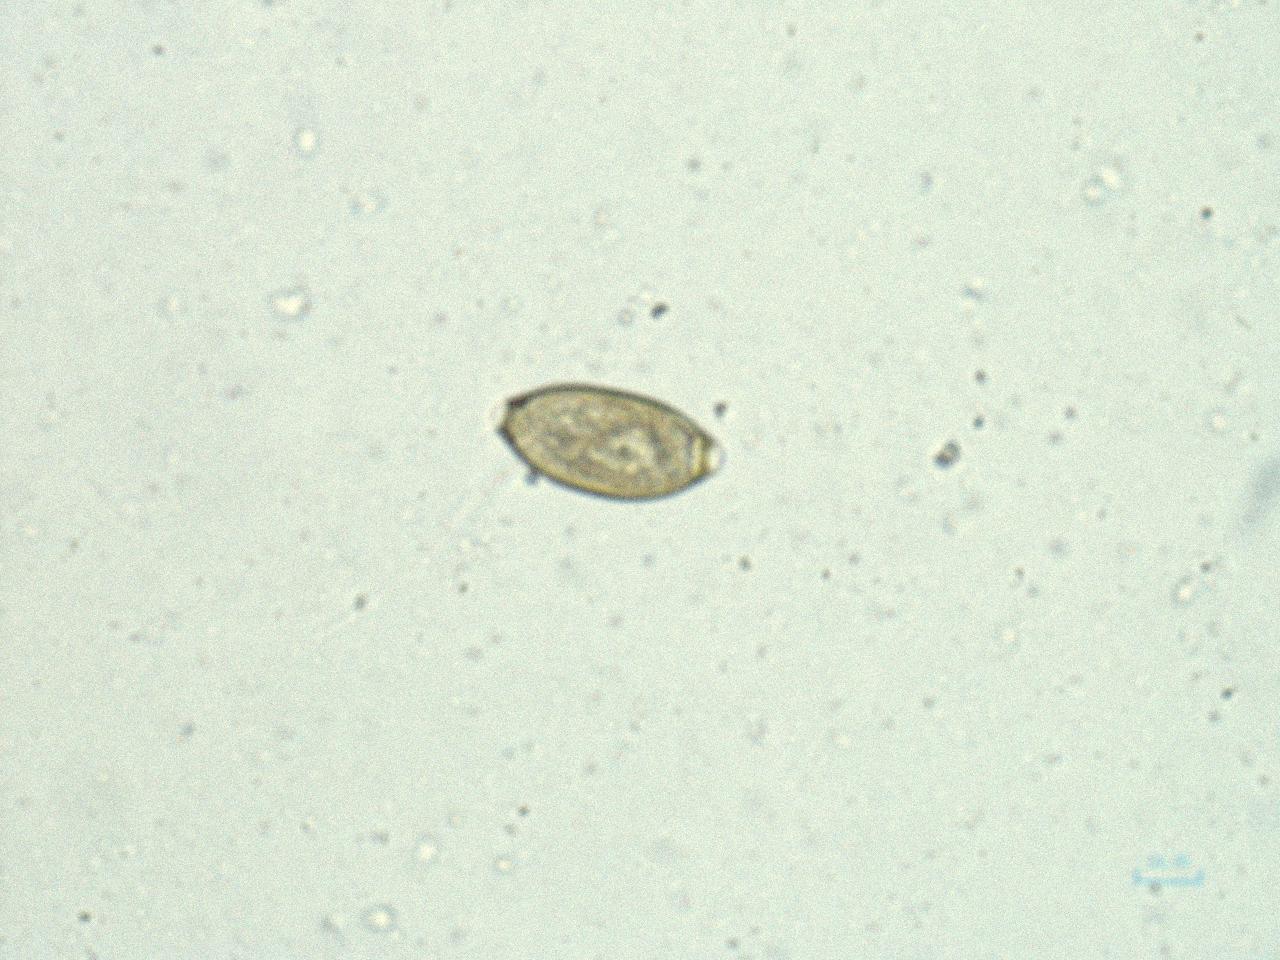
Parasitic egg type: Trichuris trichiura